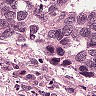
Metastatic tissue present: yes